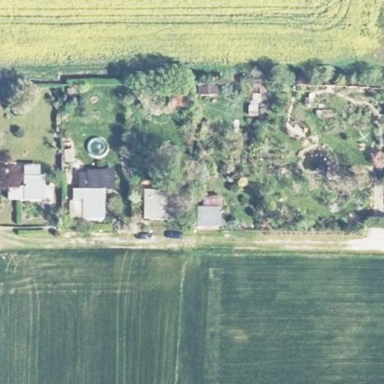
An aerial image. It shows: Area designated for allotments.